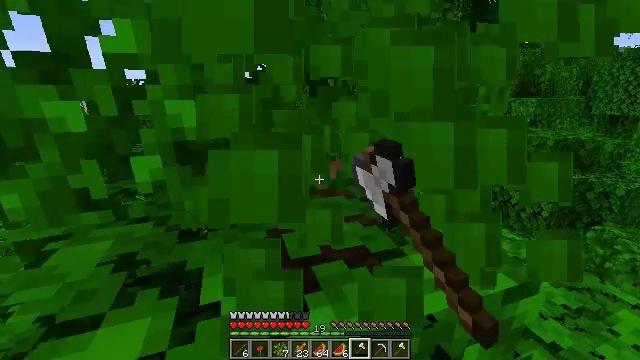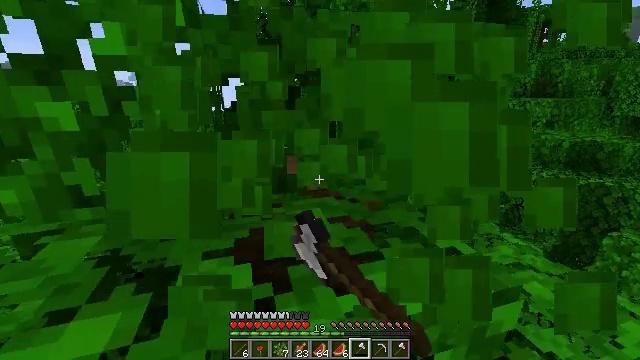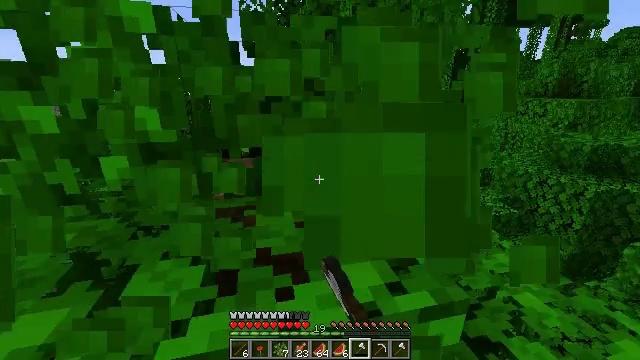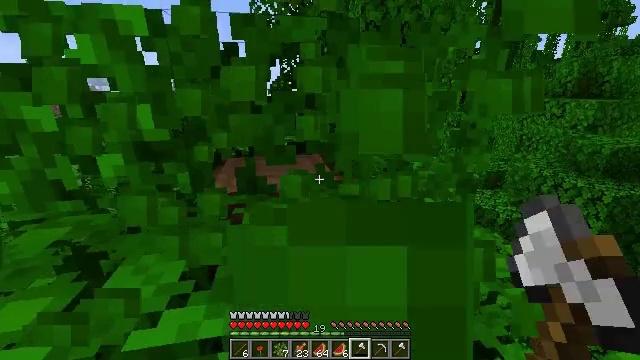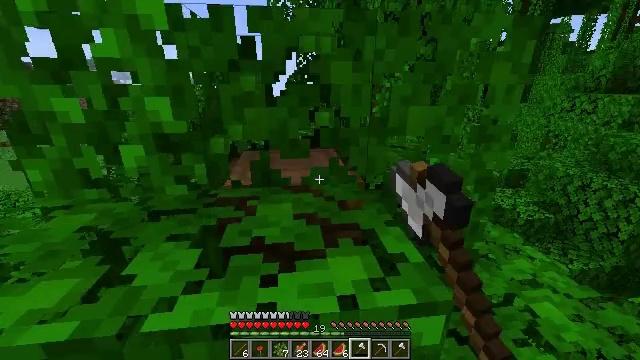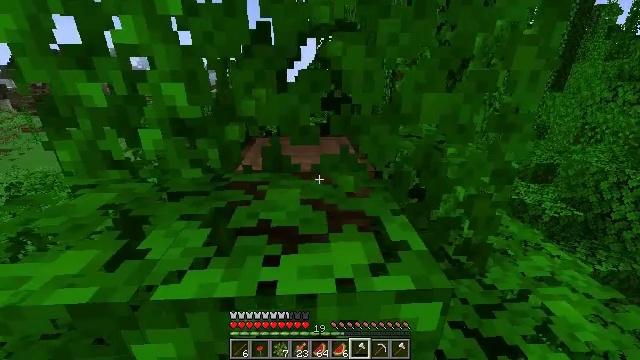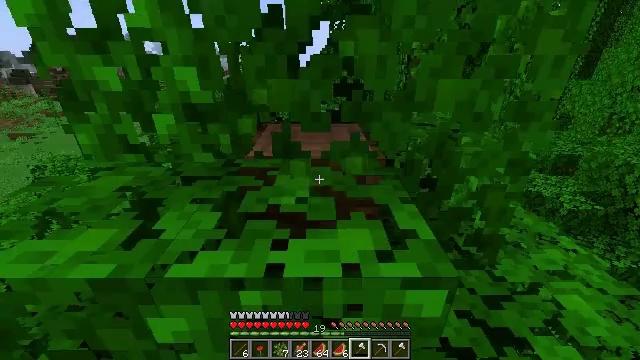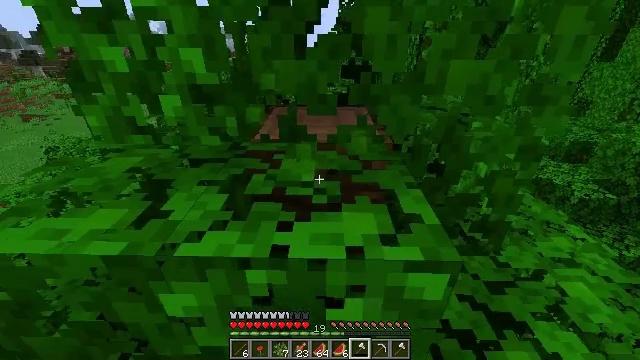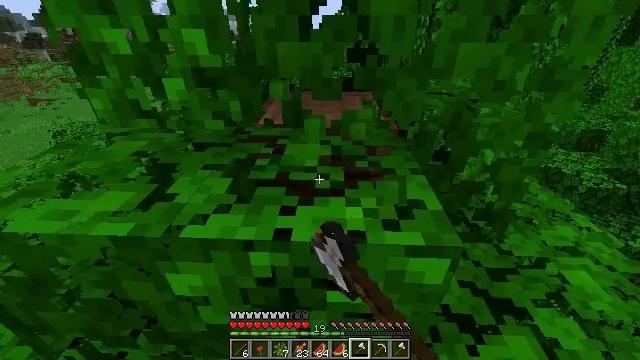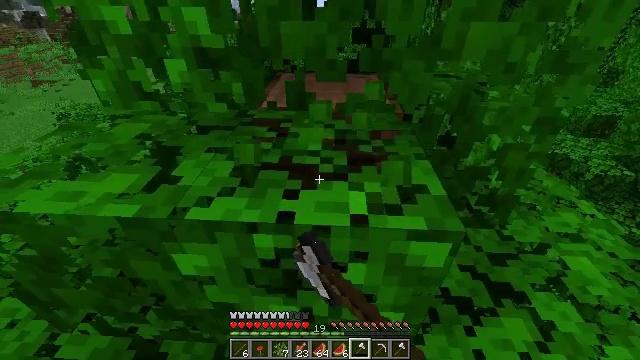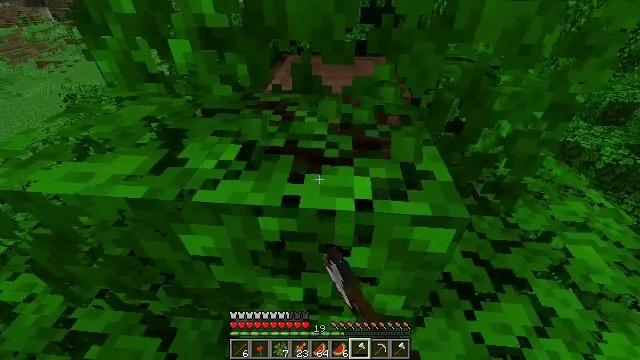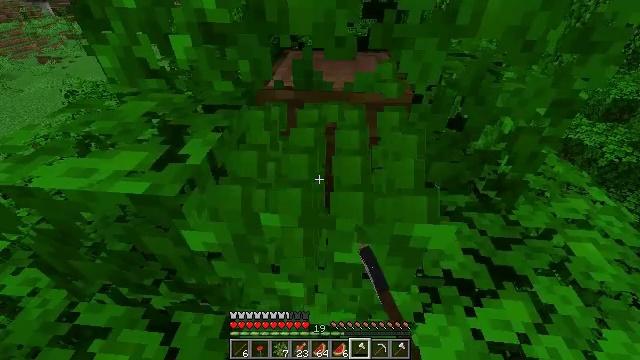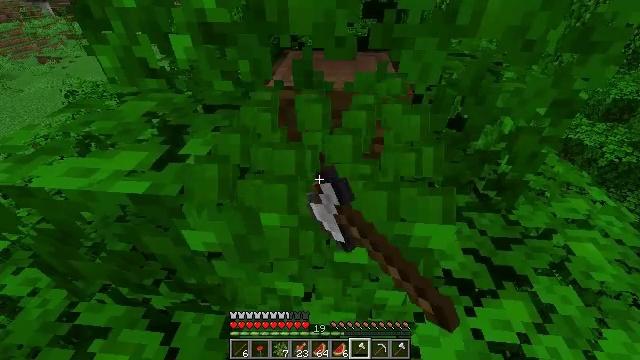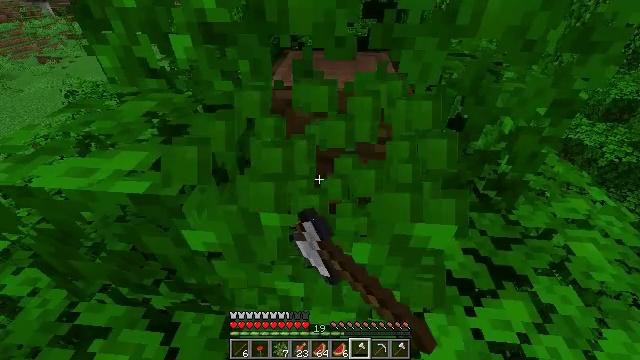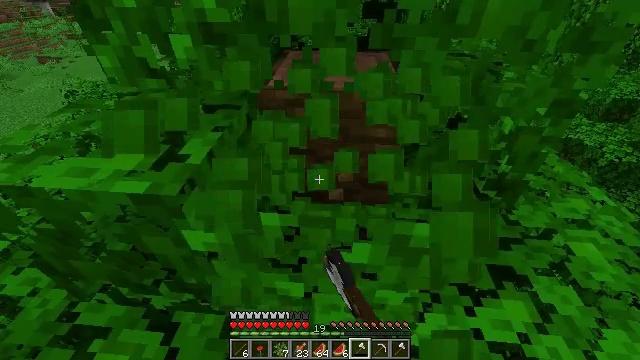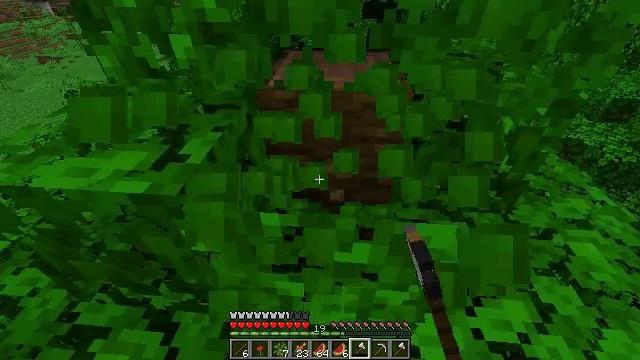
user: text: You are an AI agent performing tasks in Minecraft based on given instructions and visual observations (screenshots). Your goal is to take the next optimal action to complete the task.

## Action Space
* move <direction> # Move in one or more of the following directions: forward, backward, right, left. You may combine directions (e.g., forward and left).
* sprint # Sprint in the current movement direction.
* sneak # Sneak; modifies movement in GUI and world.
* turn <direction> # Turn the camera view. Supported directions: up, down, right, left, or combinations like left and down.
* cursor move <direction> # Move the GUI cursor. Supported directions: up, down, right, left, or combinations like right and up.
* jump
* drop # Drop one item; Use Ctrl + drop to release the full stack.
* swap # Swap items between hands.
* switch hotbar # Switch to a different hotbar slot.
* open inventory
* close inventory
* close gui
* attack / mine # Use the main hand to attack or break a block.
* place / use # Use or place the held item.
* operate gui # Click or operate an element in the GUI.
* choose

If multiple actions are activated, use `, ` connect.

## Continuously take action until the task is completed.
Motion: motion action
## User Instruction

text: Gather jungle leaves from the tree.
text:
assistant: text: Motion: move right, turn left, attack / mine
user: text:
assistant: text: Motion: move right, turn left, attack / mine
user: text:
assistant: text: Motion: turn left, attack / mine
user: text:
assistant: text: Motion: turn left and down, attack / mine
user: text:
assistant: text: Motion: turn left and down, attack / mine
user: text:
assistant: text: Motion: turn left and down, attack / mine
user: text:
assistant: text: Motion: turn left and down, attack / mine
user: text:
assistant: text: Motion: turn left and down, attack / mine
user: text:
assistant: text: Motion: turn down, attack / mine
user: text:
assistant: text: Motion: turn left and down, attack / mine
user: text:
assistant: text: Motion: attack / mine
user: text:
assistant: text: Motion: attack / mine
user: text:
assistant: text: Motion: attack / mine
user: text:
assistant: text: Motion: attack / mine
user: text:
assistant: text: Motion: attack / mine
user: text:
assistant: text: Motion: move forward, turn right and up, attack / mine
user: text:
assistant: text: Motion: move forward, turn up, attack / mine
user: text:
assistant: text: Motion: move forward, turn up, attack / mine
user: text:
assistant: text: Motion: attack / mine
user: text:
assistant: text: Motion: attack / mine
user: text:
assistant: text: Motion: attack / mine
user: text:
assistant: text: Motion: attack / mine
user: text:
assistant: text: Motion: attack / mine
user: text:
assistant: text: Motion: attack / mine
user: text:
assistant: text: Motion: attack / mine
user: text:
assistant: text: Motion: move forward, attack / mine
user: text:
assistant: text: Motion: move forward, attack / mine
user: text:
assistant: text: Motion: attack / mine
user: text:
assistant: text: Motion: attack / mine
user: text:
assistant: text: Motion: attack / mine